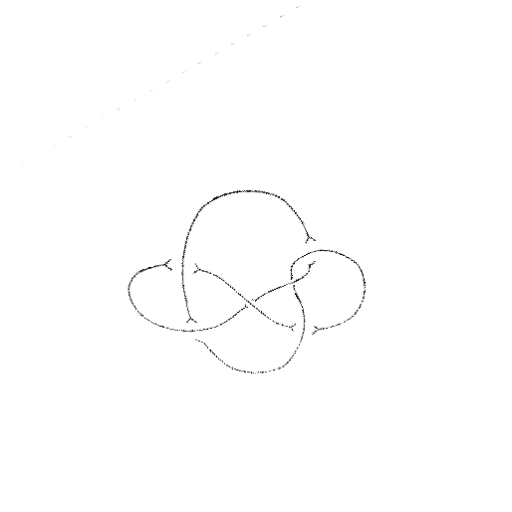
Crossing number: 6